Question: I am trying to put together a multiple choice grid in a google form, which should have some logic in it.
The idea is that people can use the form to predict a starting line up from a football team. I want to keep the form as easy and small as possible, thus going for a multiple choice grid.
The design I had in mind to use is pretty simple:

The logic I need is:
- - - -
Ideally: the check should be dynamic, while you are filling in the form. As soon as you reach the 11th name, you shouldn't be able to continue selecting options.
I have already tried tinkering with some add-ons for google forms, but they all struggle with the multiple choice grid.
Does any one have any advice how and if I can even achieve this with google forms or maybe it's wiser to move on to another solution?
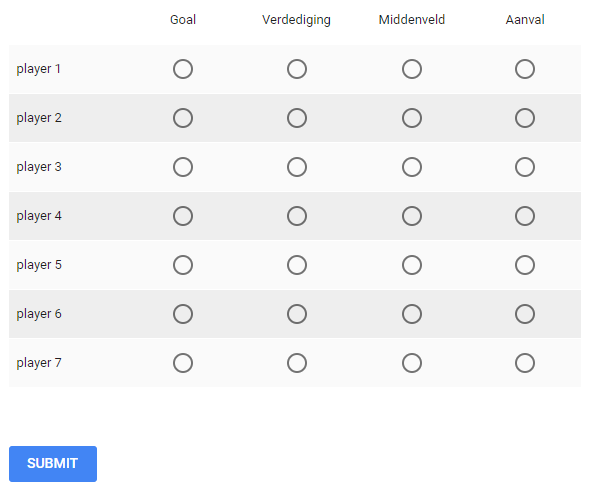
Answer: In order to do what you want (a different number of selections for each column) you'd need to have them as separate questions. I haven't used a survey platform that would do what you want the way you've been thinking about it.
So, you'd have a question asking who they want the goalie to be. Then you'd have another question where you ask which 10 other players they'd select for the other positions. To get fancy, you'd make a separate question for each person that's selected for goalie, that would ask about the other positions, leaving out who the goalie.